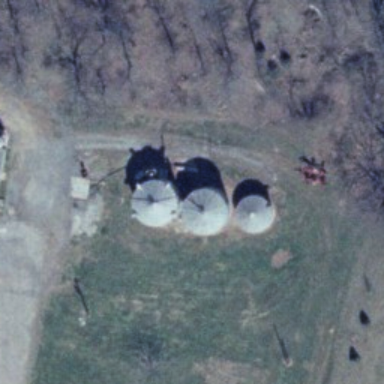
Three same storage tanks are on the lawn .